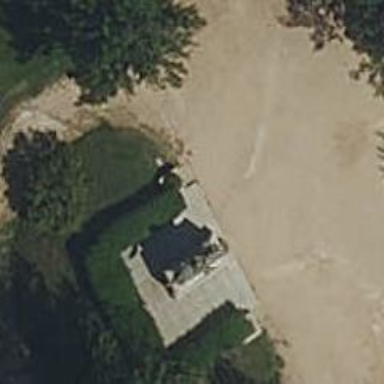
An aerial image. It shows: Memorial featuring statue.